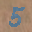
Label: 5